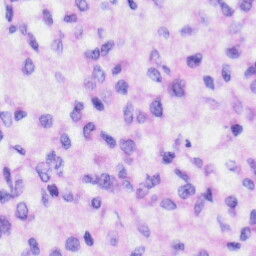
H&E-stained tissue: Liver